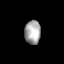
Tissue: lung
Cell type: Epithelial cells
Senescence score: 0.1784
Nuclear area (px): 365
Mean DAPI intensity: 170.682